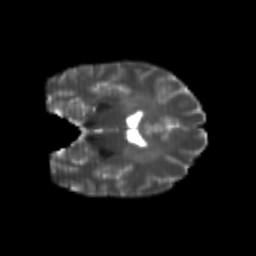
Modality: T2w
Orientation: coronal
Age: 24
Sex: female
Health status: healthy
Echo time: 0.074 s